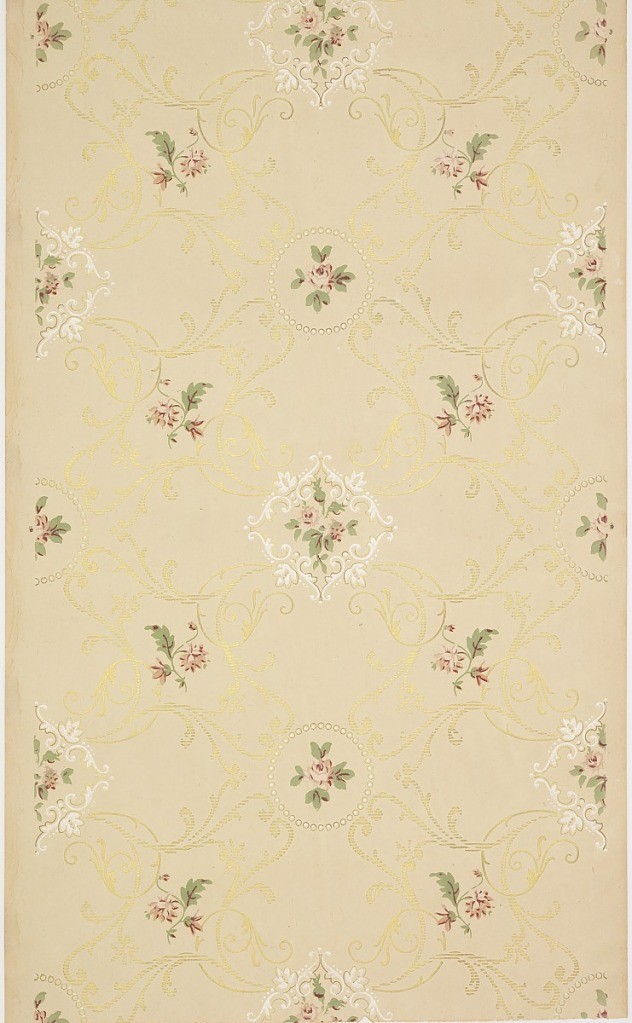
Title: Ceiling paper
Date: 1905–1915
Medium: Machine-printed paper, liquid mica
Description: Rose sprig in a beaded circle alternating with rose sprig in a quatrefoil.  These motifs are separated by foliage scrolls imitating woven fabric.  Gold, green, white, liquid mica, and shades of red and pink on a cream ground.